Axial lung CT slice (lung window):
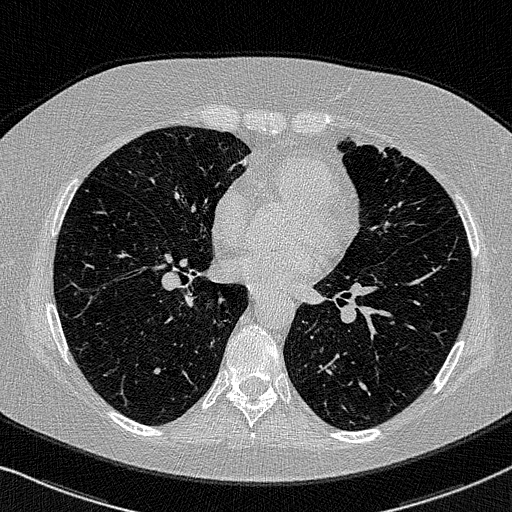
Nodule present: no